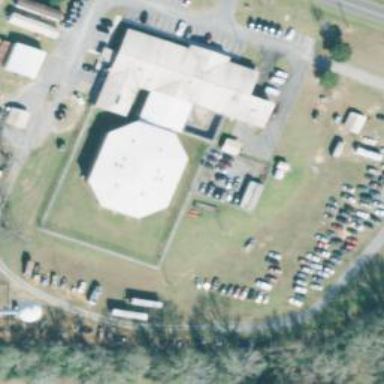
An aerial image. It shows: Prison.